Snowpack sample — Buffalo Mountain, Silverthorne, Colorado, USA (1/25/25, 10:11 AM MST)
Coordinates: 39.6222, -106.1139
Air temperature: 22 °F
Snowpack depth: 110 cm
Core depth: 40 cm
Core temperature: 46.4 °F
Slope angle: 12°, slope face: 102°
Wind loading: high
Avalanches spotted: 0
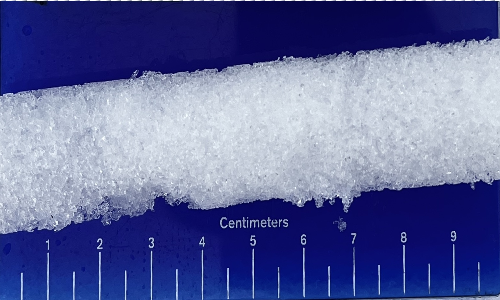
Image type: core
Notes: No avalanches nearby, collected on the outskirts of a fire break 15 meters from the treeline, on way to Buffalo and Red Mountain